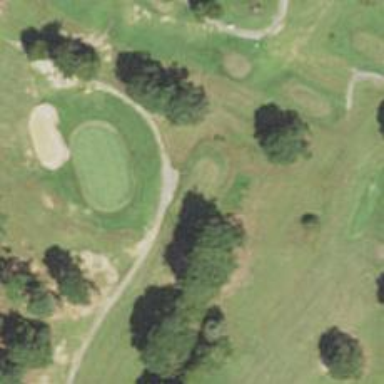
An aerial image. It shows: Golf tee.